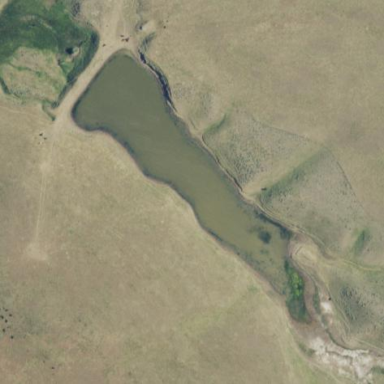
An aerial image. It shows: Reservoir.